Question: I'm looking for best practices regarding abstracting my RIA domain context away from my view models to make them data source agnostic. It seems like the best solution I can find is the service agent pattern as described <URL>. However, what if I have some relatively complex query logic to perform?
For example, currently I have my domain contexts in my view models. Let's say I have a ContactSearchViewModel, where there is a bit of logic involved in constructing the search query:
'''
protected EntityQuery<Contact> CreateSearchQuery()
{
var query = Context.GetContactsQuery().Where(
e => e.First_Name.ToLower().StartsWith(FirstNameSearch.ToLower()) &&
e.Last_Name.ToLower().StartsWith(LastNameSearch.ToLower()));
if (!string.IsNullOrEmpty(Phone))
{
query = query.Where(q => q.Phone == Phone ||
q.Mobile == Phone ||
q.Work == Phone);
}
if (SelectedContactType == "Prospect")
{
query = query.Where(q => q.Contact_Type_Id == 1);
}
else if (SelectedContactType == "Customer")
{
query = query.Where(q => q.Contact_Type_Id == 2);
}
return query;
}
'''
Now I could of course have a service agent method with a signature that looks something like 'public EntityList<Contact> SearchContacts(string firstName, string lastName, string phone, ContactType contactType)' but imagine if my search queries were even more complex - this interface would become unwieldy. Is there a better alternative, some way I could construct the query in the VM like I do with the domain context? Or should I just suck it up and use some parameter objects?
I would very much prefer to be able to construct the queries on the VM, because I currently have a small hierarchy of VMs which all perform various searches using a base search class and template method for generating queries, kind of like

Not being able to generate queries from the client would cause a lot of code duplication that I fixed using this inheritance structure.
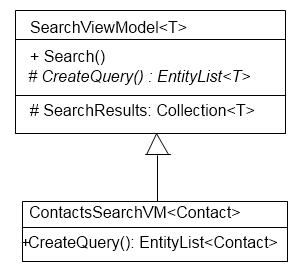
Answer: I would suggest looking into the Repository pattern. It's part of DDD, but has application in any architecture, IMO. It's purpose is to house query logic.
It seems dirty to give your VM objects query logic, unless that is their <URL>.